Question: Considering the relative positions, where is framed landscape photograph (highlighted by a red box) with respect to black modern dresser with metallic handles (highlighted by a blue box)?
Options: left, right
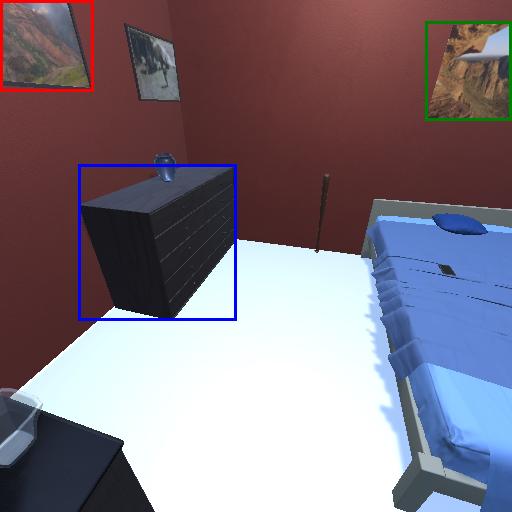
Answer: left